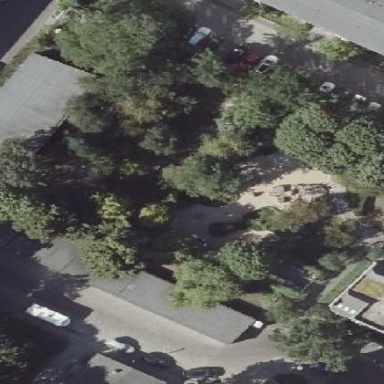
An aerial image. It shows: Playground area for leisure land.